Field crop: maize
Growth stage: 2
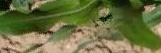
Species: maize